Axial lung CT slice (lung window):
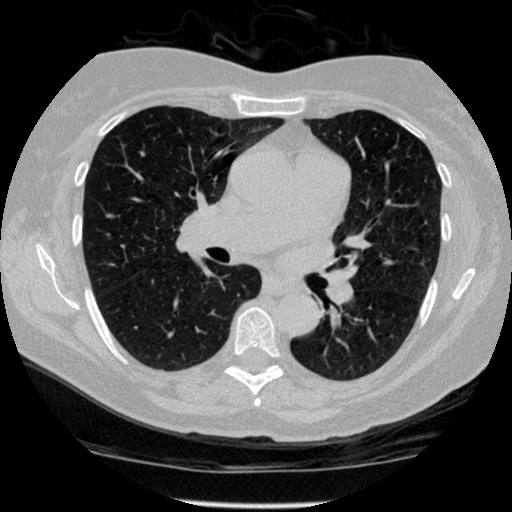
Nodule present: no